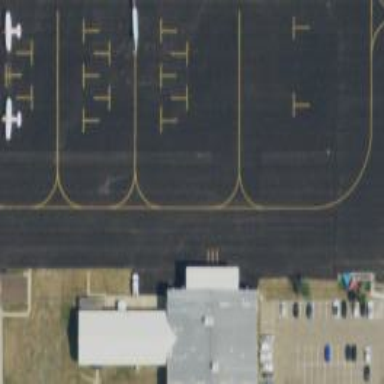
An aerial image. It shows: Image of taxiway at airport.